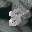
Label: 8